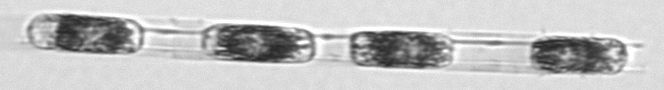
Label: Hemiaulus